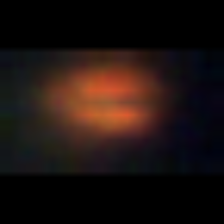
Taxon: Unknown_phyto
Group: Unknown